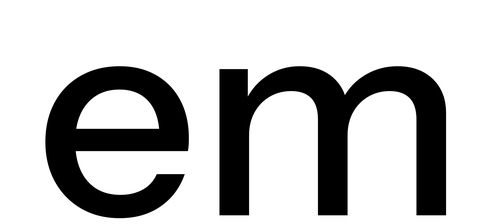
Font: InstrumentSans_Medium